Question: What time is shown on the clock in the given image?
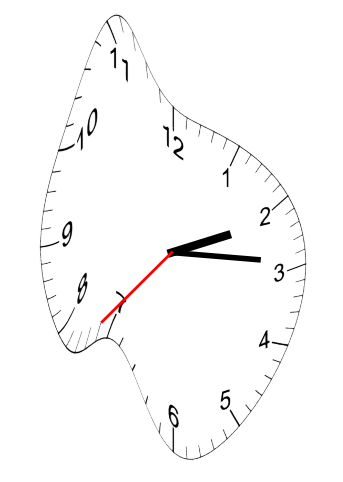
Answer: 02:14:37